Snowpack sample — Buffalo Mountain, Silverthorne, Colorado, USA (2/22/26, 2:02 PM MST)
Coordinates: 39.622, -106.113
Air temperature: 33 °F
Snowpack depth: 63 cm
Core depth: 20 cm
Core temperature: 23 °F
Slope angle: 11°, slope face: 116°
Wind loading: low
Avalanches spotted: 0
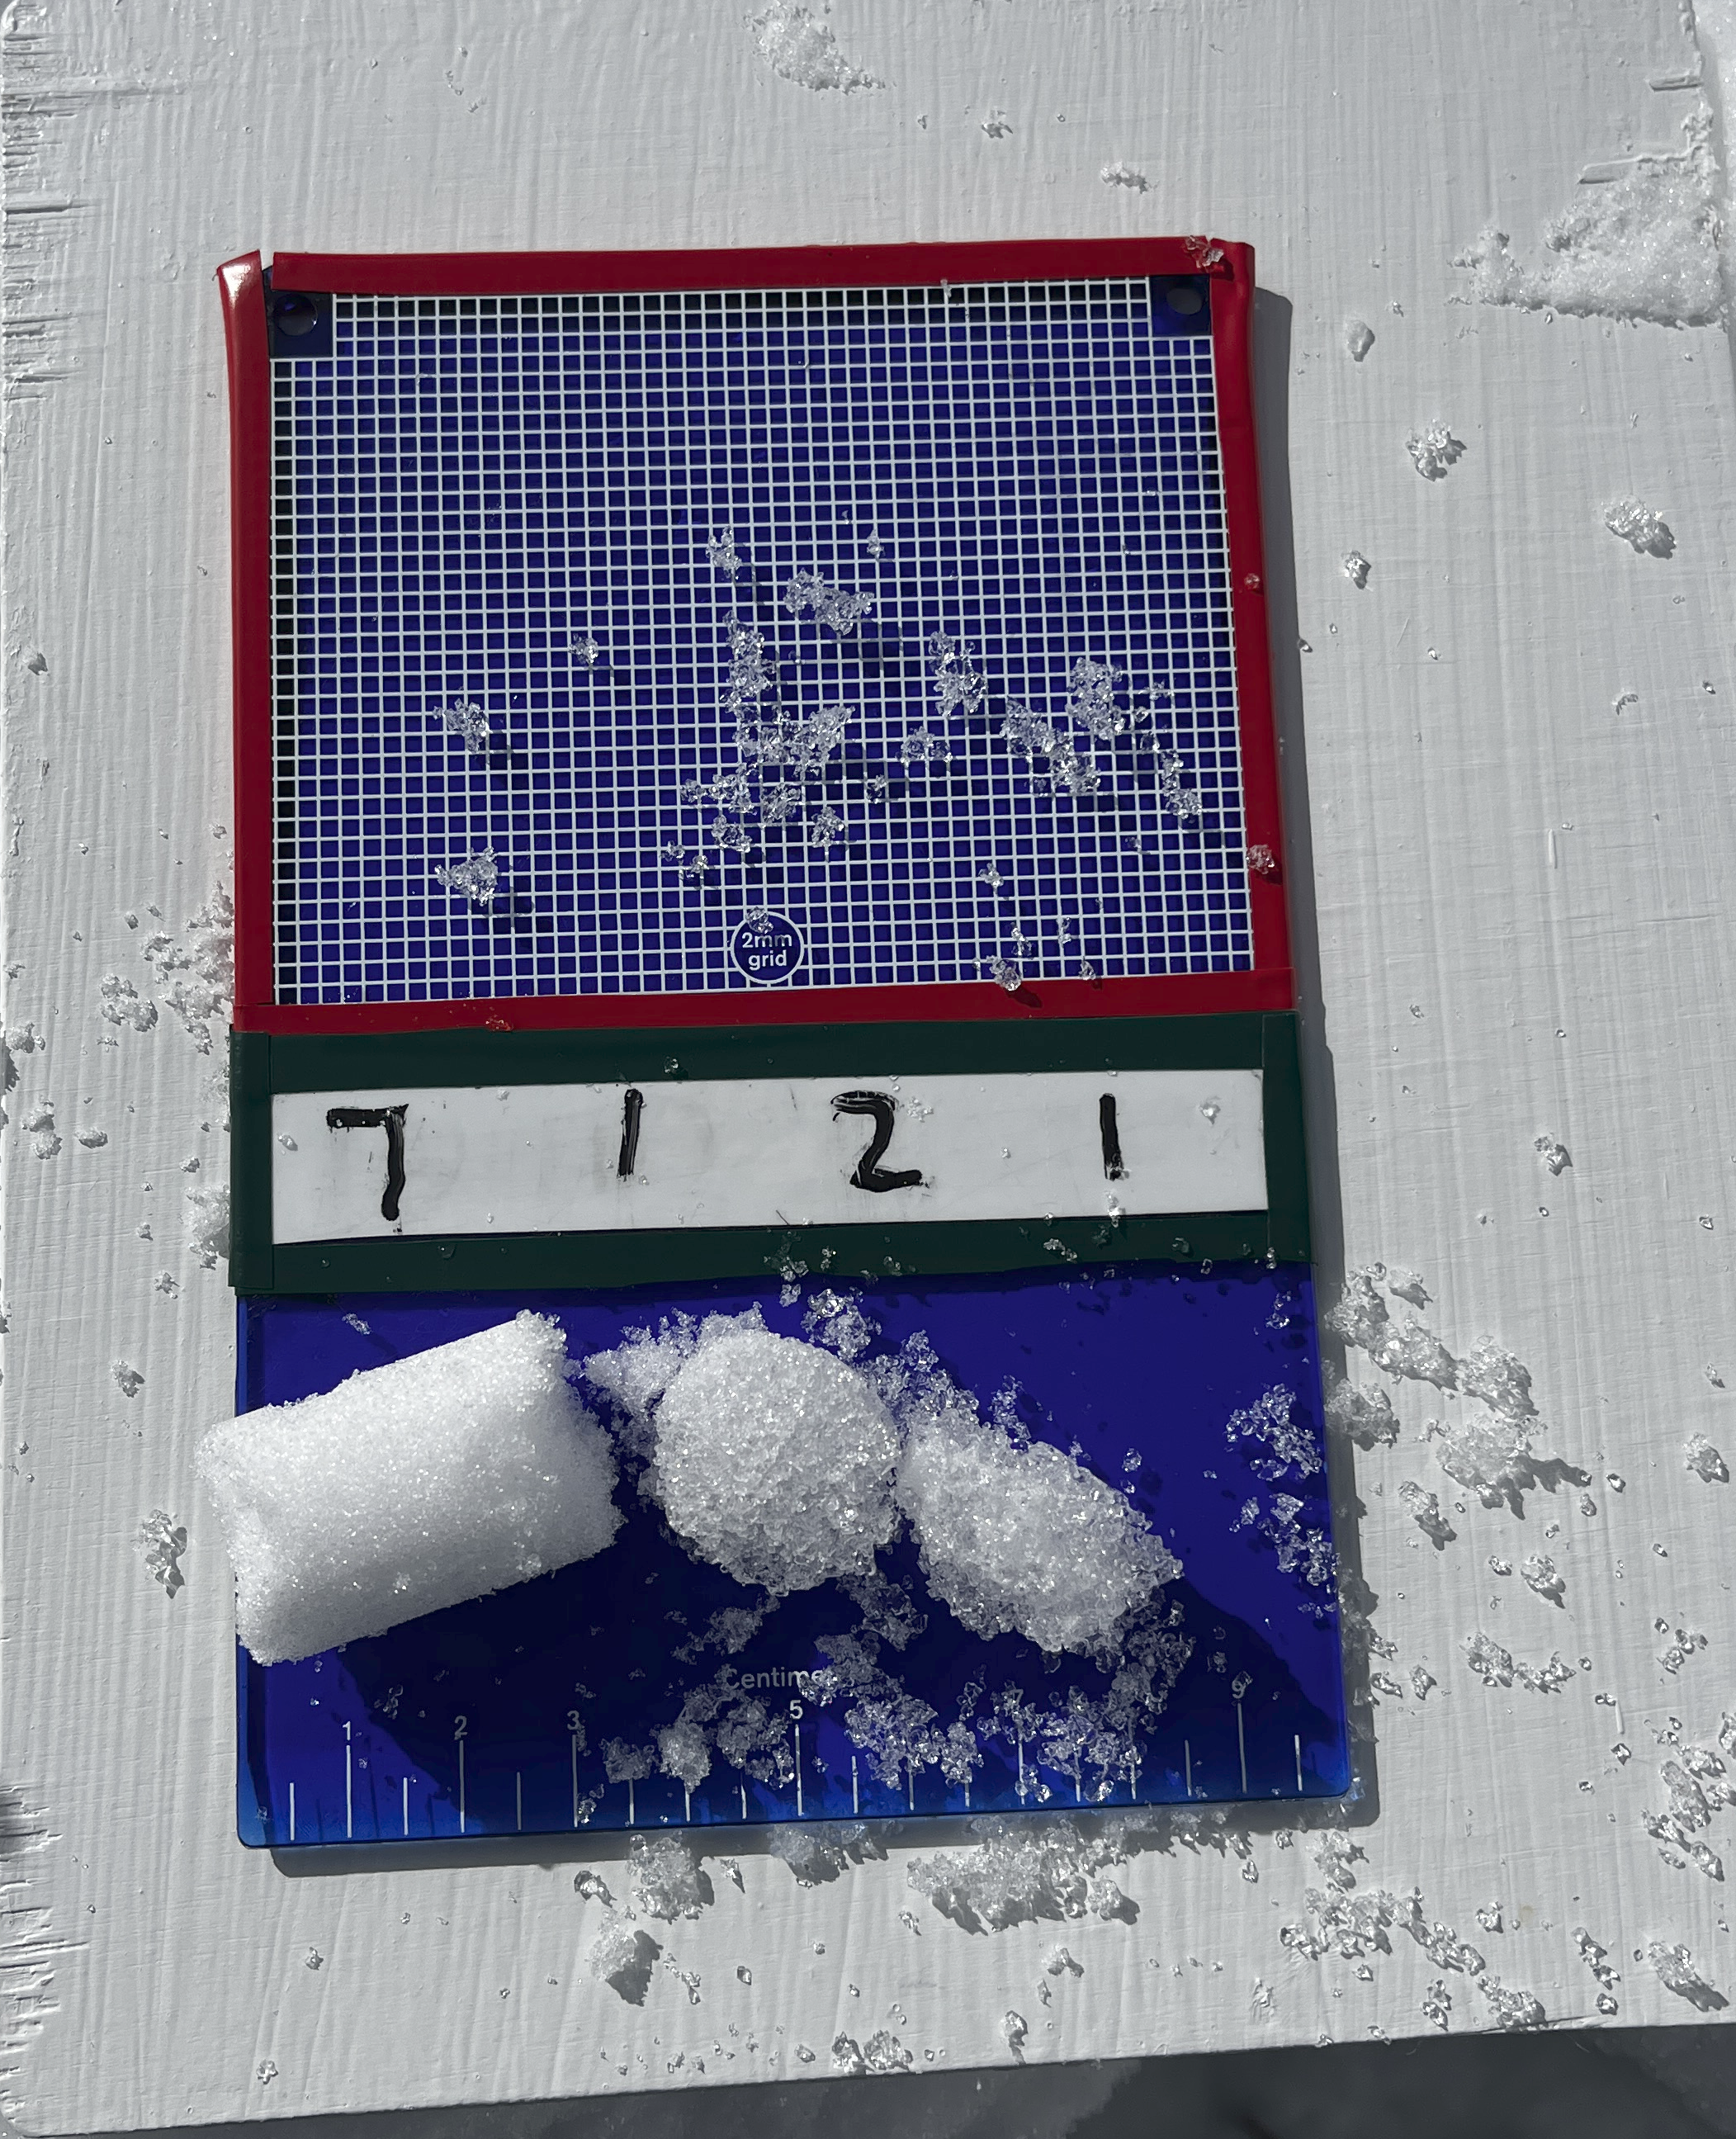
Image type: crystal_card
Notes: In a firebreak similar to site 1, minimal wind loading with no spotted avalanches (not many faces in view though)